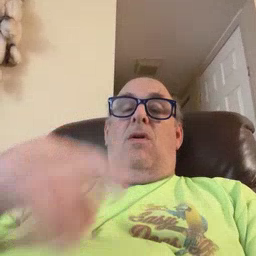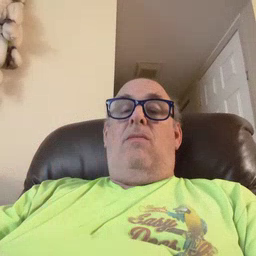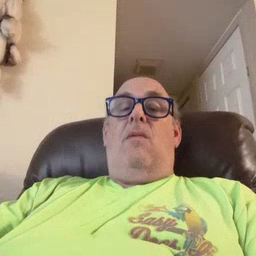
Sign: before